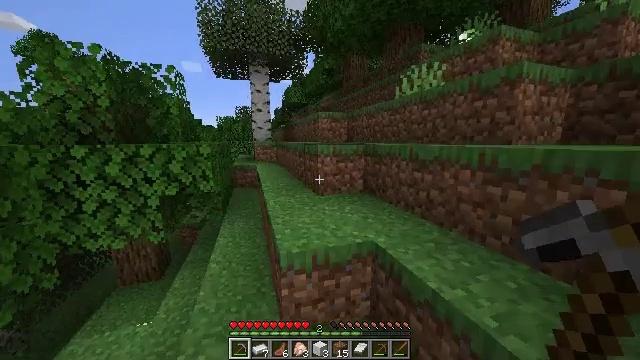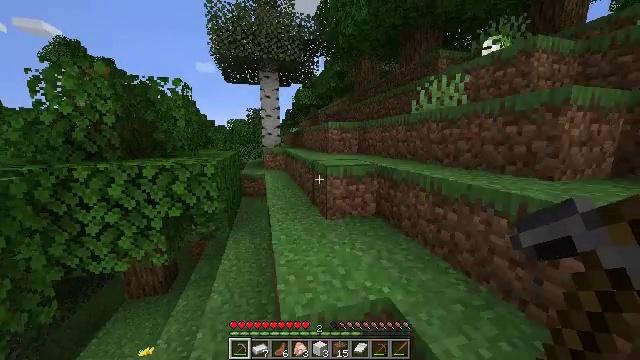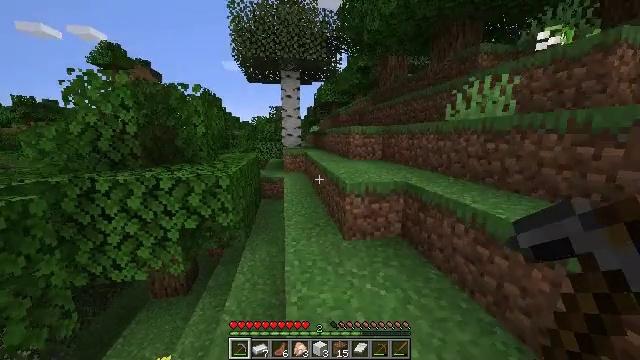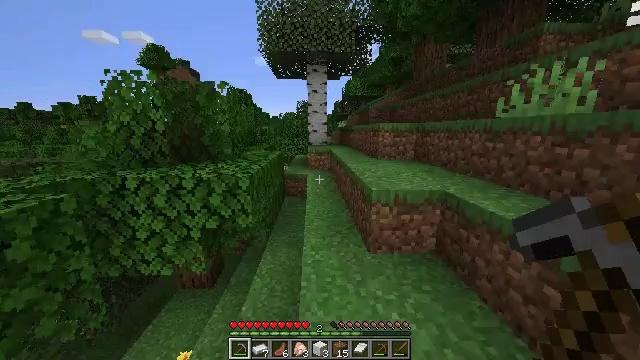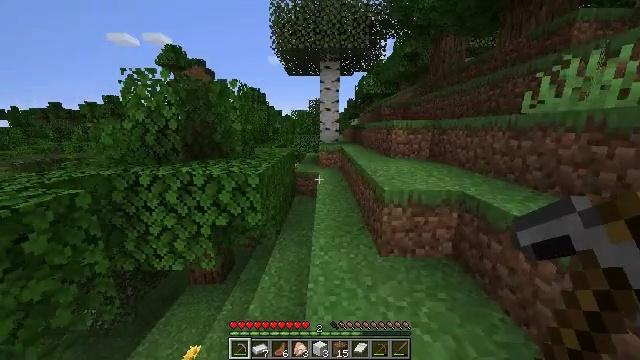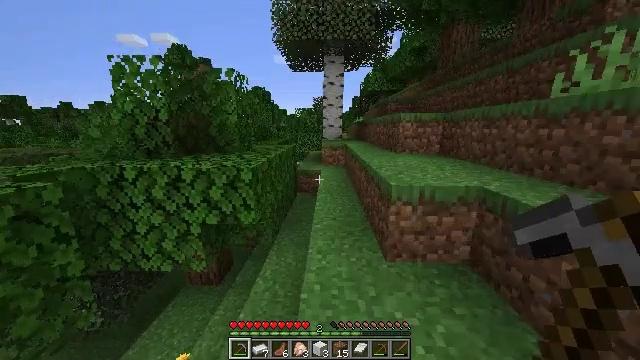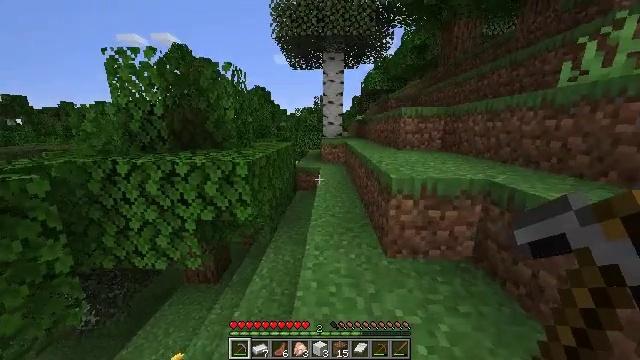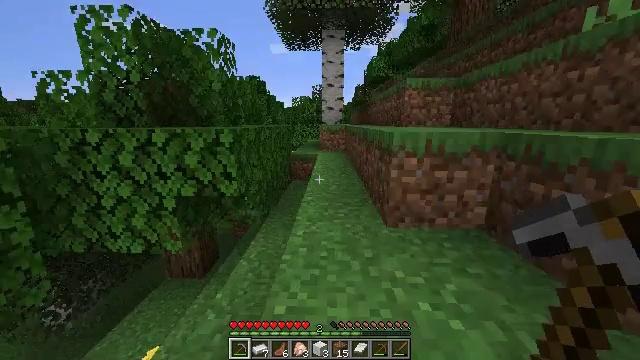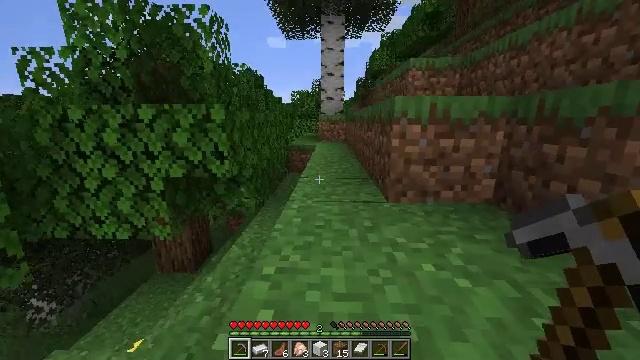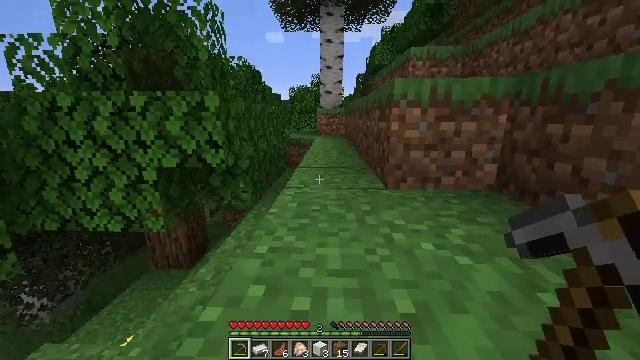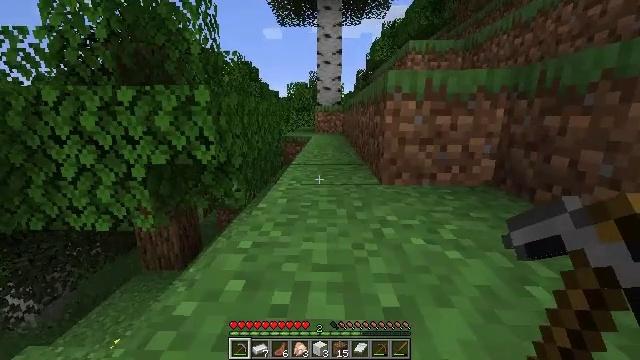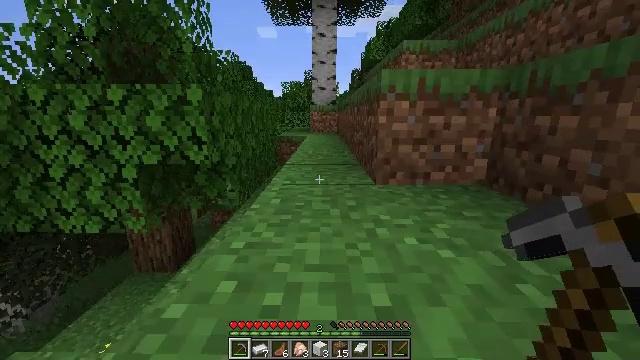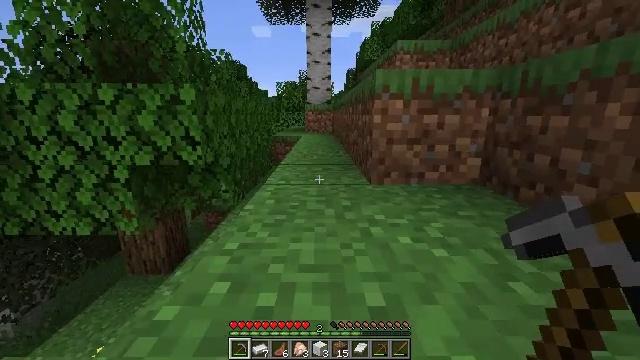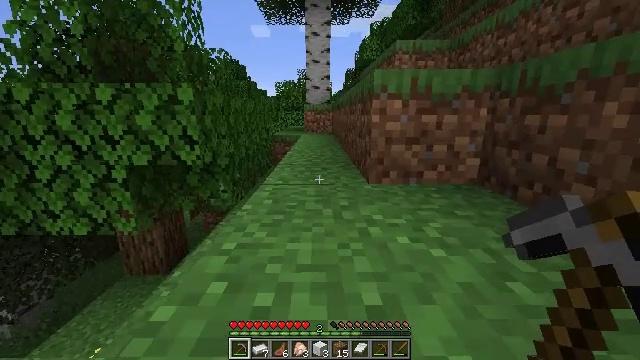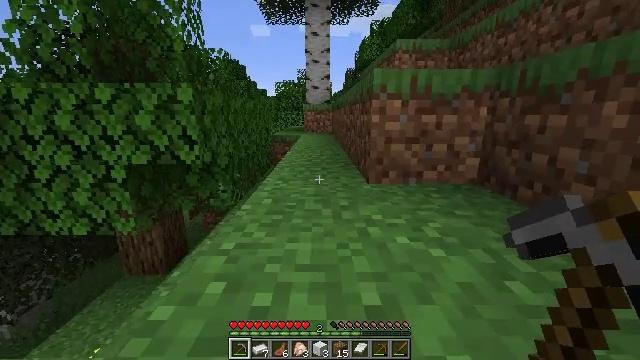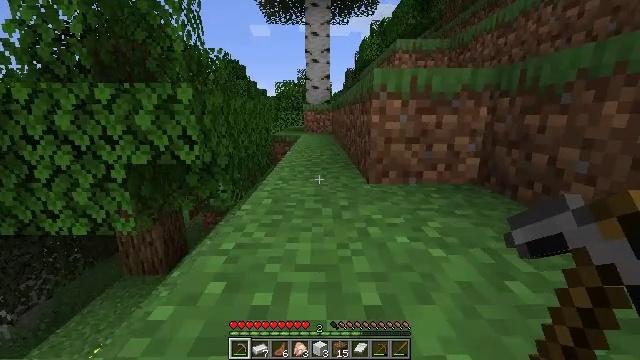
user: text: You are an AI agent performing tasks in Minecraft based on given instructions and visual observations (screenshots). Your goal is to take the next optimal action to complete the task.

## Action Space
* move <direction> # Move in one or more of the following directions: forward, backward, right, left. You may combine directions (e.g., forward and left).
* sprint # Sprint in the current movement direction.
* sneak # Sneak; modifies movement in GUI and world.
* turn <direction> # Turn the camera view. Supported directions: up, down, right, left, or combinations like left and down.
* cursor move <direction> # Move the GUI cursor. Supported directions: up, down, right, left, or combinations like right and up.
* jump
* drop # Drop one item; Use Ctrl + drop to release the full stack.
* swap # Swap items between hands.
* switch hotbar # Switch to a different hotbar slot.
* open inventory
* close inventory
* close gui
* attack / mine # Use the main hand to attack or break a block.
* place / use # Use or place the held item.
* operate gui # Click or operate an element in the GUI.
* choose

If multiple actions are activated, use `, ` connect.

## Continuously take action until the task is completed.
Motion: motion action
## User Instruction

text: Mine a chest to move it.
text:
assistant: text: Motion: move forward, turn left, jump
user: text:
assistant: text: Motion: move forward, turn left and down, jump
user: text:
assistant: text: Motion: move forward, turn left and down, jump
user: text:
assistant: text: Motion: move forward, turn left
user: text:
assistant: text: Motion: move forward, turn left
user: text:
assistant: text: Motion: move forward
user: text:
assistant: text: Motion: move forward
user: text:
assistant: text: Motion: move forward
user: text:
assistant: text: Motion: move forward
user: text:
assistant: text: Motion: move forward
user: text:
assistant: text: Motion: move forward, turn right
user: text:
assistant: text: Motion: move forward, turn right
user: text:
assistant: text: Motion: move forward
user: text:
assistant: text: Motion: move forward
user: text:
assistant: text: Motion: move forward
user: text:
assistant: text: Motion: move forward
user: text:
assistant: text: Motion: move forward
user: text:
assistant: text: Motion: move forward, turn left and down
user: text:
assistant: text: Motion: move forward, turn left and down
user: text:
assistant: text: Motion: move forward, turn left and down
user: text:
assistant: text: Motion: move forward, turn left and down
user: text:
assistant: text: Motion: move forward, turn left and down
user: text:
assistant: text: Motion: move forward
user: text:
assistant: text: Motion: move forward
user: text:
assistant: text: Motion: move forward, turn right
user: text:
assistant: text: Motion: move forward, turn right
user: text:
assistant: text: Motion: move forward, turn right
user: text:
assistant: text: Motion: move forward, turn right
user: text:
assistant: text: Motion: move forward, turn right and up, jump
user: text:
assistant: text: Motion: move forward, turn right and up, jump